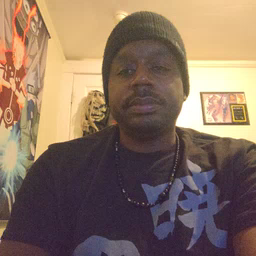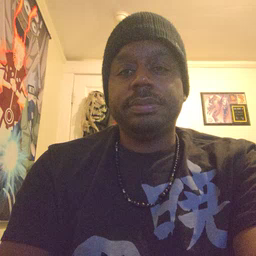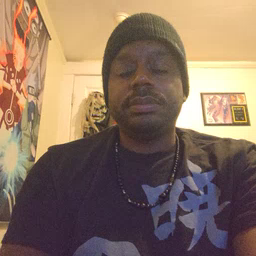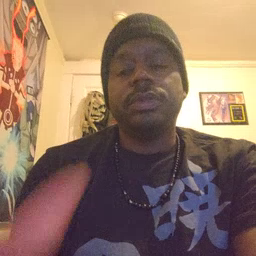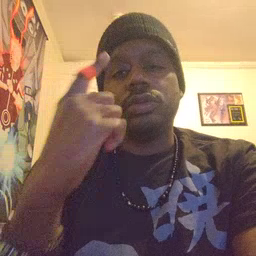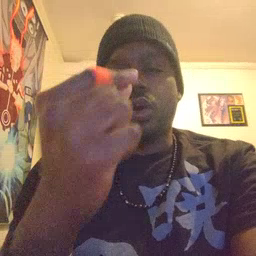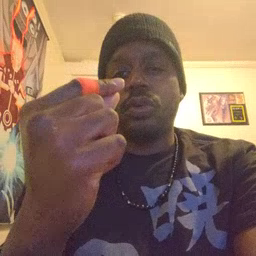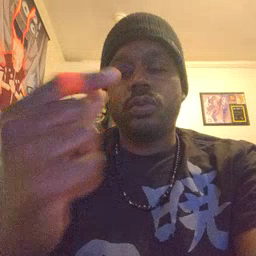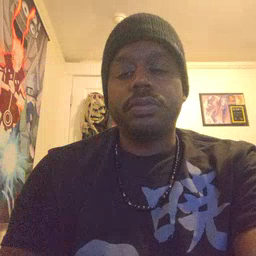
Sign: go